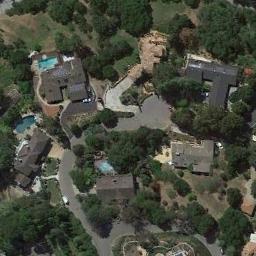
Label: medium_residential